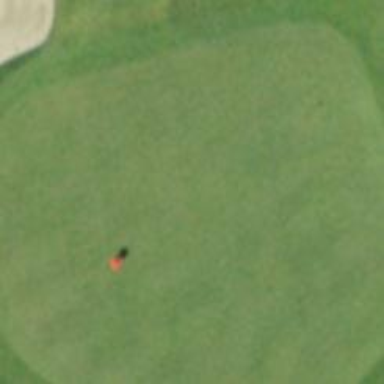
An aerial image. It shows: View of golf hole.